Question: So here is my mouse hover tooltip. I would like to change the language. I've installed another language, but this does not change. Any suggestions on how to change it?

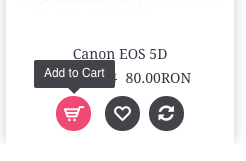
Answer: To change this text you will have to edit the following file:
catalog/language/english/english.php
Anyway if you want to change any other text, all of them are here:
catalog/language/english/
In case of you want to change the text that appeared in the "best seller" module you have to edit:
catalog/language/english/module/bestseller.php
In case of you want to change the text that appeared in the "latest" module you have to edit:
catalog/language/english/module/latest.php
Regards,